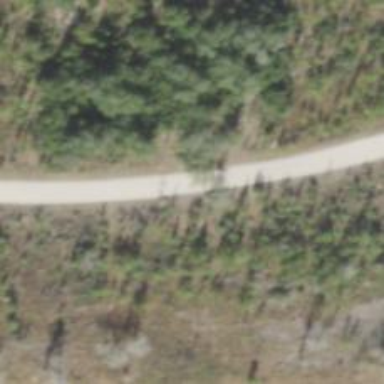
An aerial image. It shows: Service road with grade2 tracktype.